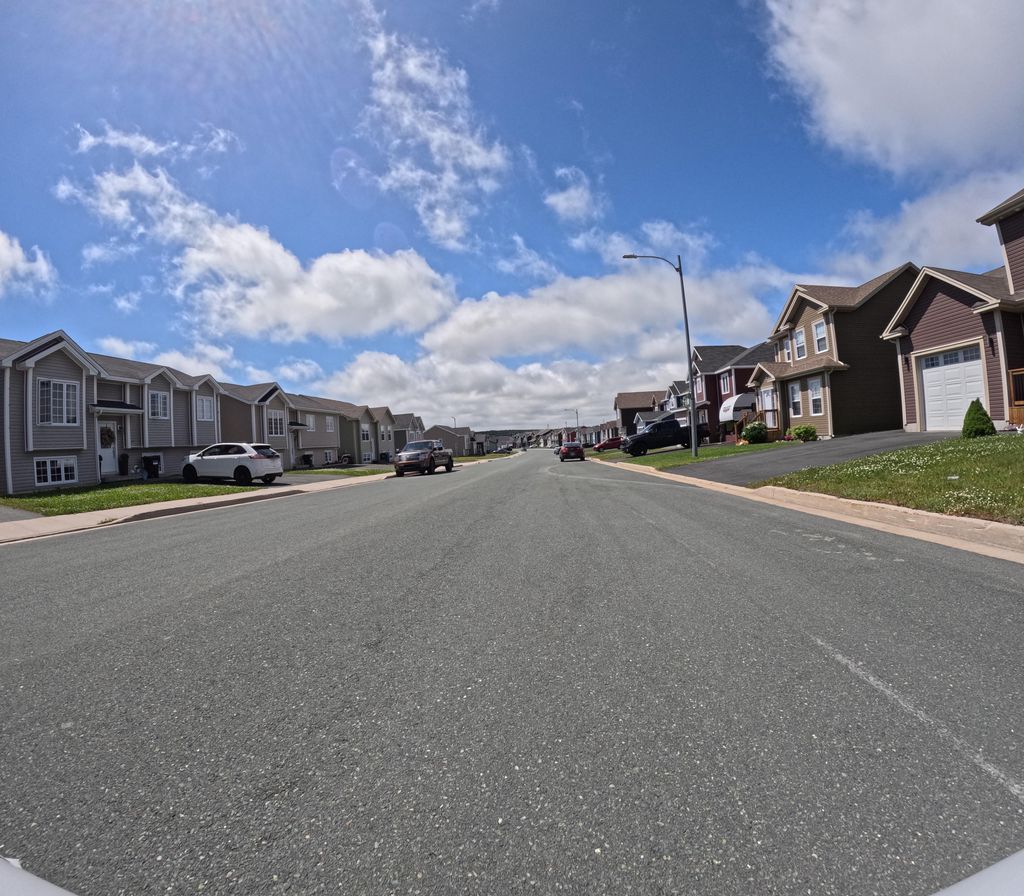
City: st_johns